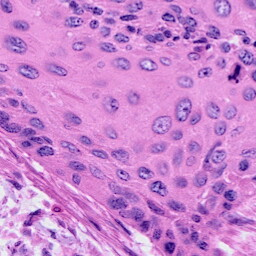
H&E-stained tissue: Cervix